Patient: sex M, age 55
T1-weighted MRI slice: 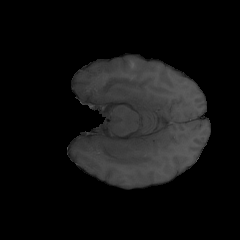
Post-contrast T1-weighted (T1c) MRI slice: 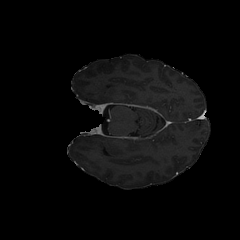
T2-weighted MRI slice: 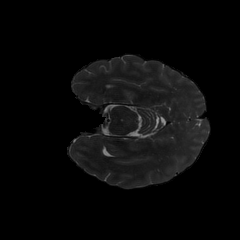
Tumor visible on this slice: no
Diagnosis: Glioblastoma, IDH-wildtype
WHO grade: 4